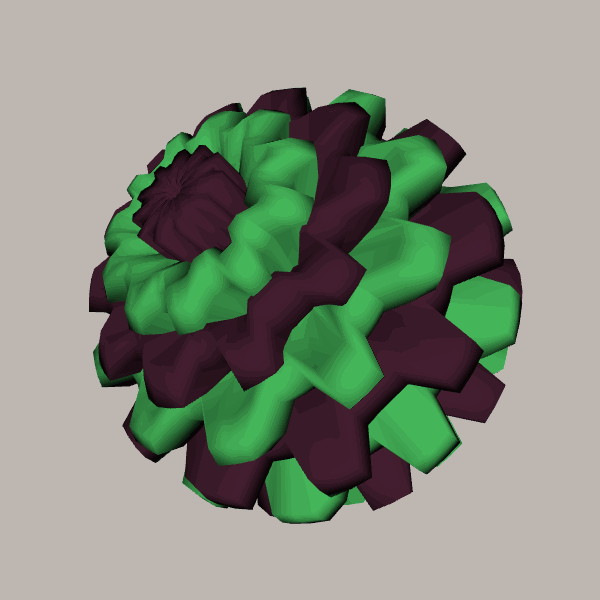
Background: light